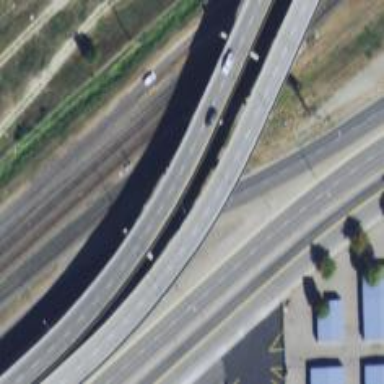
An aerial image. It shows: Primary highway bridge that is also expressway.